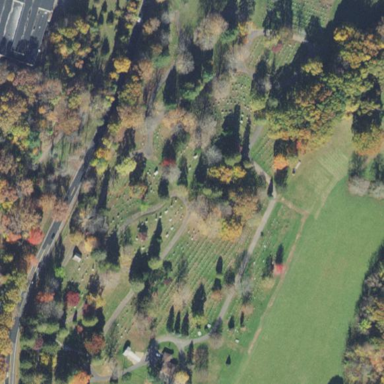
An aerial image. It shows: Cemetery.